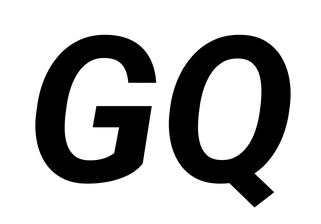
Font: Roboto-Italic_Bold_Italic